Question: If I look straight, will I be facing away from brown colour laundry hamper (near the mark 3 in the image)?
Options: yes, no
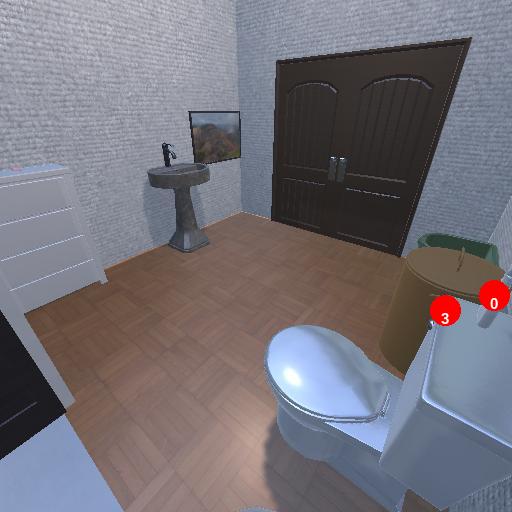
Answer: yes